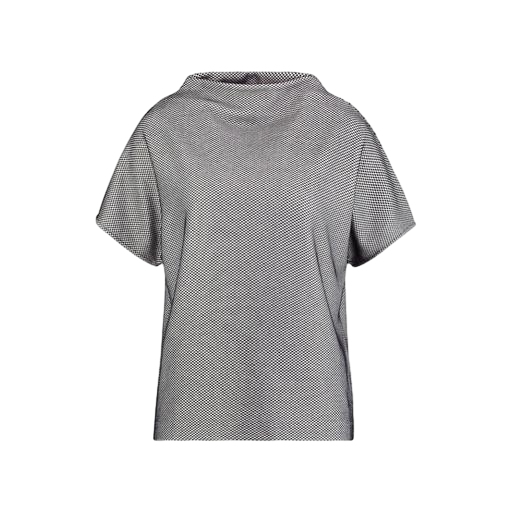
batwing t-shirt, loose fit t-shirt, mid t-shirt, white background